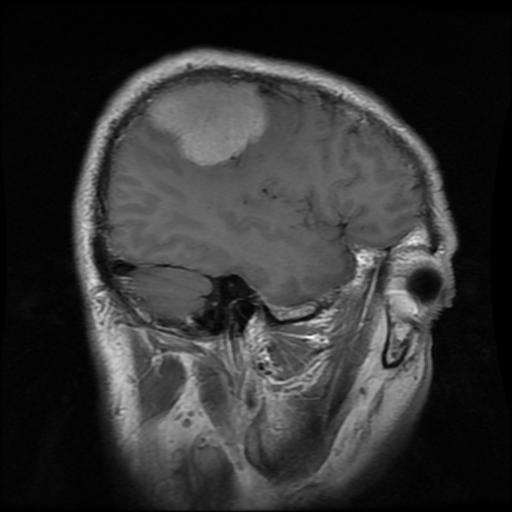
Label: meningioma